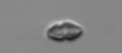
Label: Dinophyceae